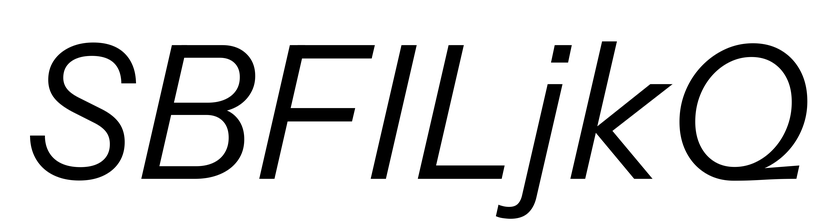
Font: InstrumentSans-Italic_Italic